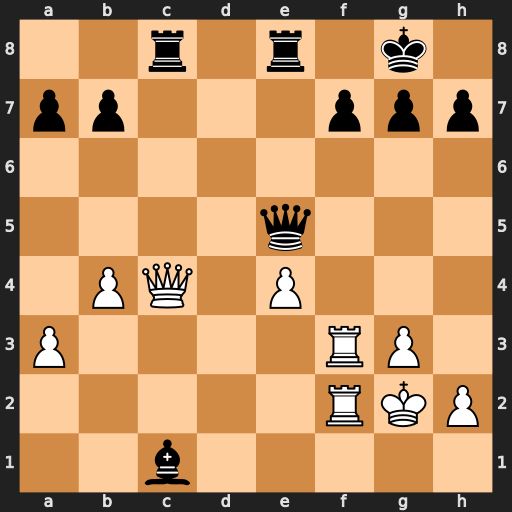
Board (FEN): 2r1r1k1/pp3ppp/8/4q3/1PQ1P3/P4RP1/5RKP/2b5
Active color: w
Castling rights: -
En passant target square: -
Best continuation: Qxf7+ Kh8 Qf8+ Rxf8 Rxf8+ Rxf8 Rxf8#